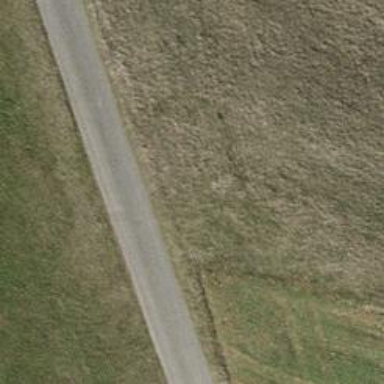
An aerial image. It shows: Well-maintained track road of grade 1.